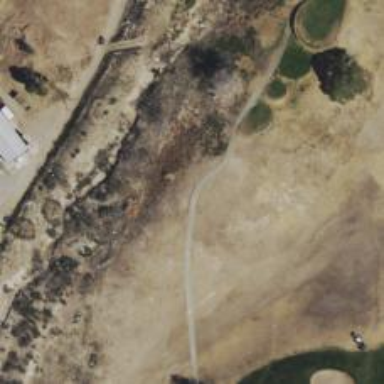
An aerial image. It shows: Path for both roads and golfers.